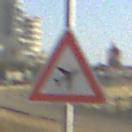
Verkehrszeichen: FlugbetriebLinks
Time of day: MorningAfternoon
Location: Outdoor (Suburban)
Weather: PartlyCloudy
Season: NotSpecified
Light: Natural